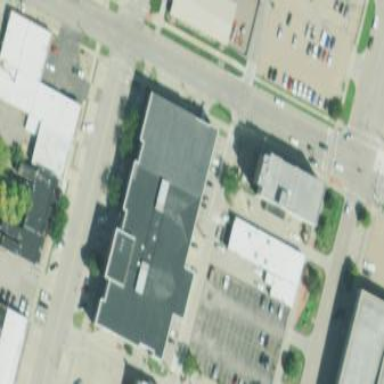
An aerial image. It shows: Office building.